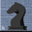
Piece: bN